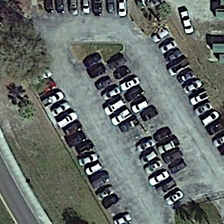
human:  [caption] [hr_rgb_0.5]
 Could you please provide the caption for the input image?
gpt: many cars are parked in a parking lot near several trees .

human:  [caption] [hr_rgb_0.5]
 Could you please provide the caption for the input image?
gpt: many cars are parked in a parking lot near several trees .

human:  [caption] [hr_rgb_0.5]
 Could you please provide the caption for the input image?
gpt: many cars are parked in a parking lot near several trees .

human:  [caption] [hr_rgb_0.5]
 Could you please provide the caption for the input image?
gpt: many cars are parked in a parking lot near several trees .

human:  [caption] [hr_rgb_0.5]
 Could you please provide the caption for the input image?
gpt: many cars are parked in a parking lot near several trees .